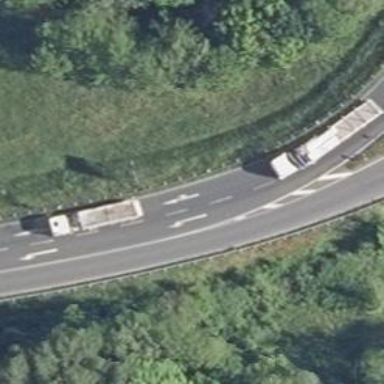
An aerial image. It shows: Motorroad with trunk link.